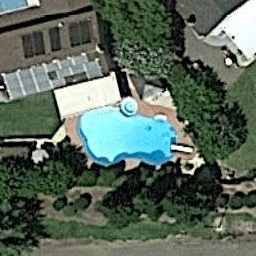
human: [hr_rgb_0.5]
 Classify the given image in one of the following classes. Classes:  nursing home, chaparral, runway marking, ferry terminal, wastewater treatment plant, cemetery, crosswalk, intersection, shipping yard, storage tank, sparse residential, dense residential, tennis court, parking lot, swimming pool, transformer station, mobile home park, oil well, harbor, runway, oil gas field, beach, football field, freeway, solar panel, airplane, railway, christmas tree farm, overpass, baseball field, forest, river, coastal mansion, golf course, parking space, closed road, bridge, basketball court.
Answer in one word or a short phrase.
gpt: swimming pool